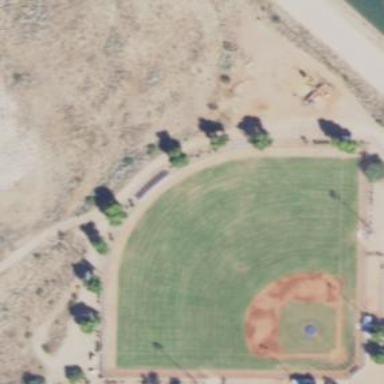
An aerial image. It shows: Baseball pitch for leisure land activities.